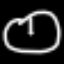
Label: clock